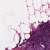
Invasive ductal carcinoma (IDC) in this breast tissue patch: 1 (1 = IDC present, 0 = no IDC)